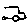
Label: car